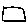
Label: square